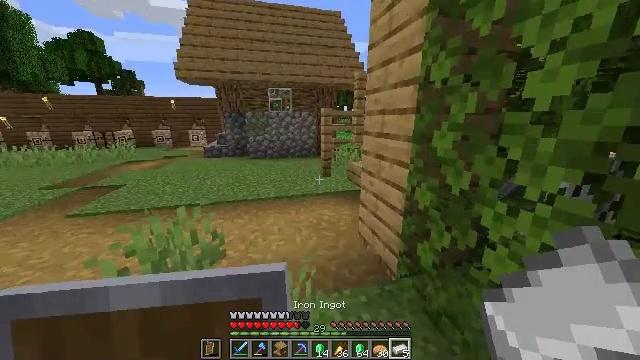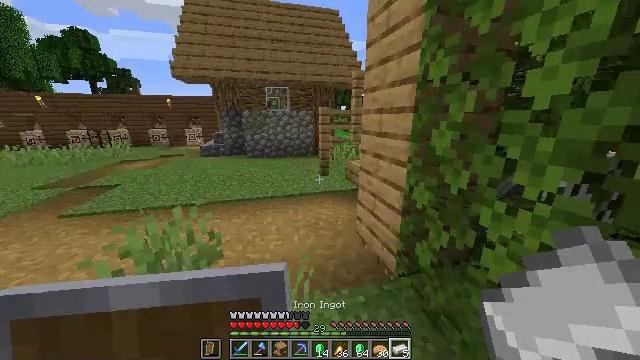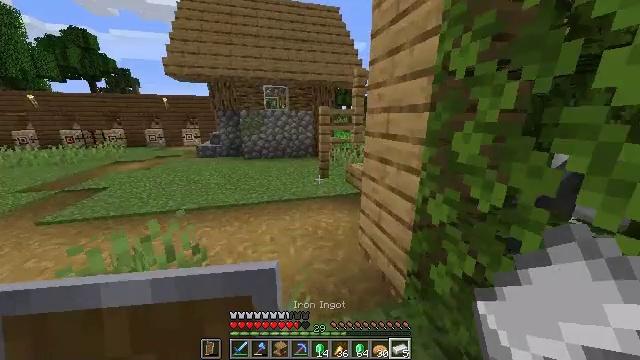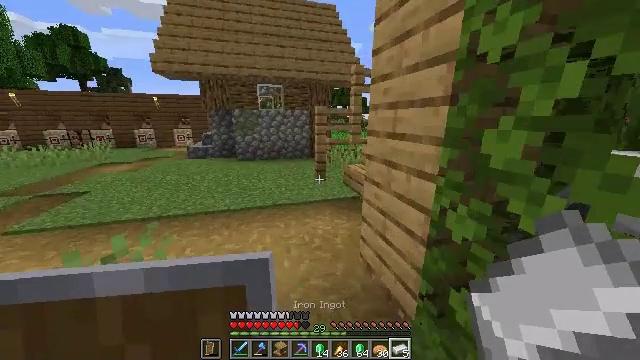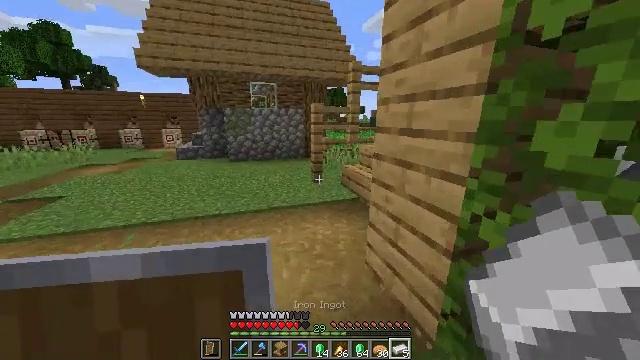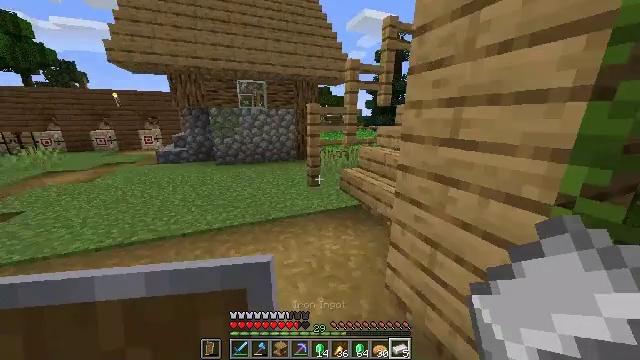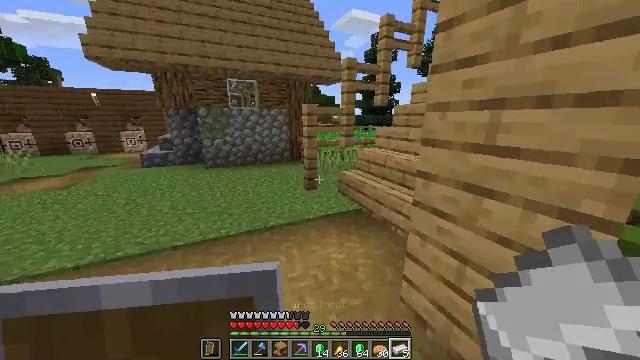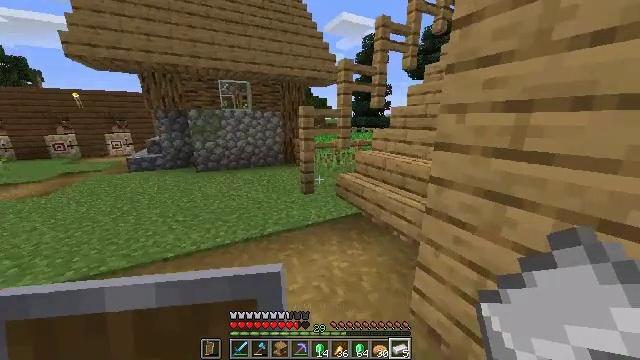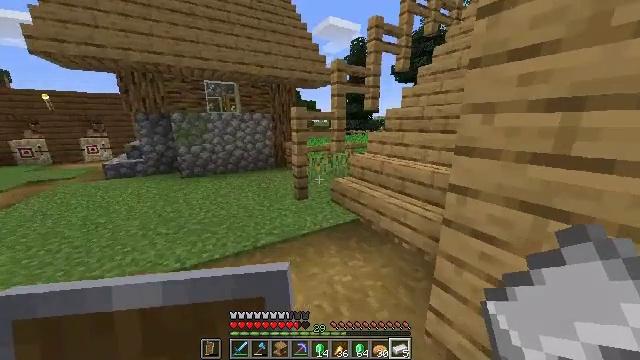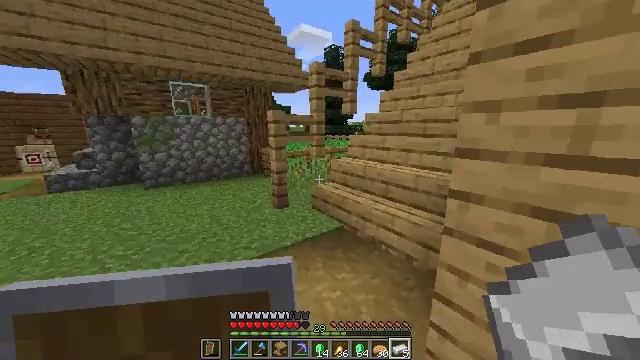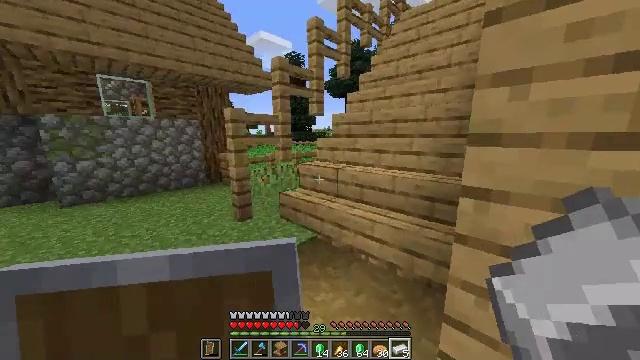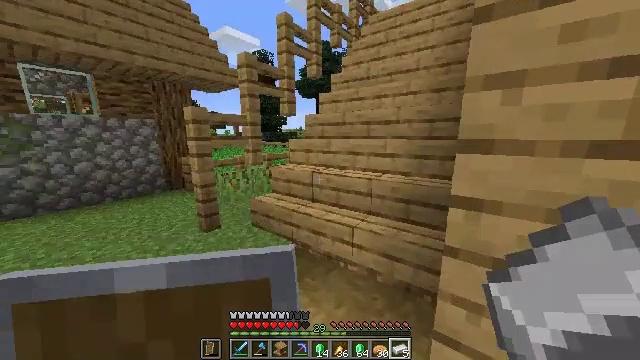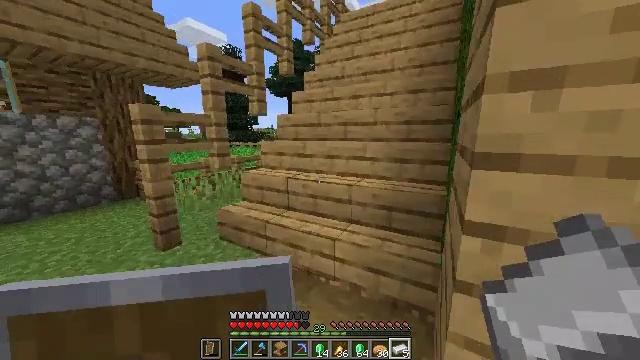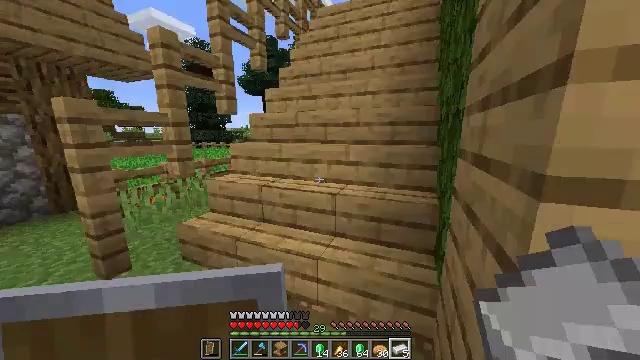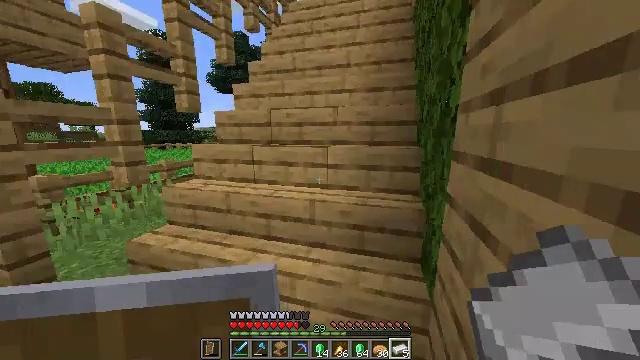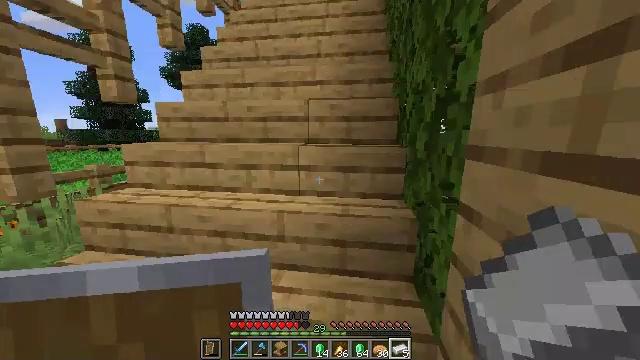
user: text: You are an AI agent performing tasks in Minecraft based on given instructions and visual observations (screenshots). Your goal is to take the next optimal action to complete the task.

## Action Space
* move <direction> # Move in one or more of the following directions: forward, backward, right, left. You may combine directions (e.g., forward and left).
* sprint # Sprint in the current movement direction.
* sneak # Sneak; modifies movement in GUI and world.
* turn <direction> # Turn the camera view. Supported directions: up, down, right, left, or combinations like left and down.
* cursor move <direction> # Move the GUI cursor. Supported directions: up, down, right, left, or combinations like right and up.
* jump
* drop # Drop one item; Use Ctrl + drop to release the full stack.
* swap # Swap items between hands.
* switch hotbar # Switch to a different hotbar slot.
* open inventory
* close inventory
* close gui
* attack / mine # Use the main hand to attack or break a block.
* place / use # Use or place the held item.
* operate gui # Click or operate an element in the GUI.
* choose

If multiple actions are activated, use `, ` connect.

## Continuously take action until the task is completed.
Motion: motion action
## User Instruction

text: Drop birch planks.
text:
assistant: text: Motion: move forward, sprint
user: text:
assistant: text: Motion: move forward, sprint
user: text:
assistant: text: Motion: move forward and move left, sprint, turn right
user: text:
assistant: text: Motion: move forward and move left, sprint, turn right
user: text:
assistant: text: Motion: move forward and move left, sprint, turn right
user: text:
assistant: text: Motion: move forward and move left, sprint, turn right
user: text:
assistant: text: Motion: move forward, sprint, turn right
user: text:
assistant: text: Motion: move forward, sprint, turn right
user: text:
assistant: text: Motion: move forward, sprint, turn right and up
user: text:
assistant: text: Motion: move forward, sprint, turn right and up
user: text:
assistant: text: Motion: move forward, sprint, turn right
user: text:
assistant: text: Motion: move forward, sprint, turn right
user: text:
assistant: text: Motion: move forward, sprint, turn right
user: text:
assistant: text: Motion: move forward, sprint, turn right
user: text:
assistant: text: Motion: move forward, sprint, turn right
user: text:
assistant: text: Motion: move forward, sprint, turn right
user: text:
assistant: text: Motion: move forward, sprint, turn right and up
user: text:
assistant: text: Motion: move forward, sprint, turn right
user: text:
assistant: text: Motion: move forward, sprint, turn right
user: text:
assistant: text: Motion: move forward and move left, sprint
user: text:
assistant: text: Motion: move forward and move left, sprint
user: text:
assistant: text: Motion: move forward and move left, sprint
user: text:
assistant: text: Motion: move forward and move left, sprint, turn left and up
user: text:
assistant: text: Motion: move forward and move left, sprint, turn left and up
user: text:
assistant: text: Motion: move forward, sprint, turn left and up
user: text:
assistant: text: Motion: move forward, sprint
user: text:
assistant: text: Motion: move forward, sprint, turn up
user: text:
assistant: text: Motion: move forward, sprint, turn up
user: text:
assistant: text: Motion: move forward, sprint
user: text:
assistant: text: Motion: move forward, sprint